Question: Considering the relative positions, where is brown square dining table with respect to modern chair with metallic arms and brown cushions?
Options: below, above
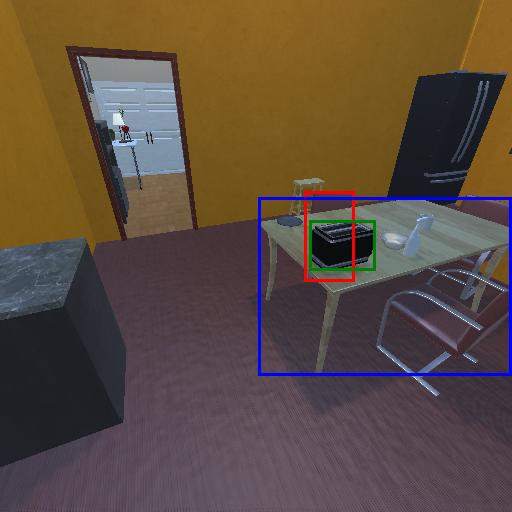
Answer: below